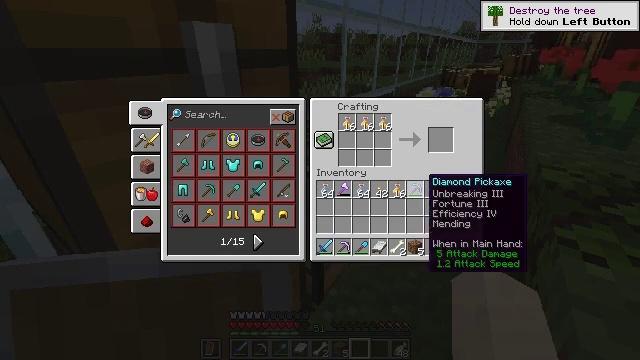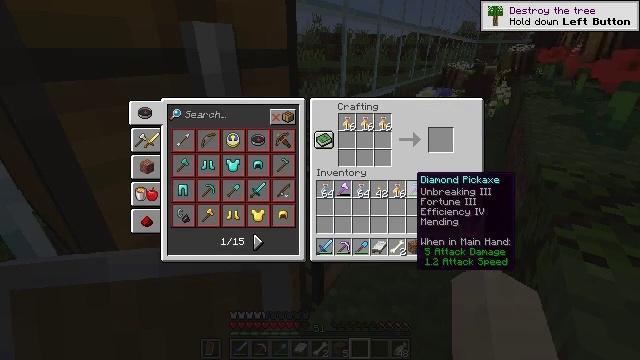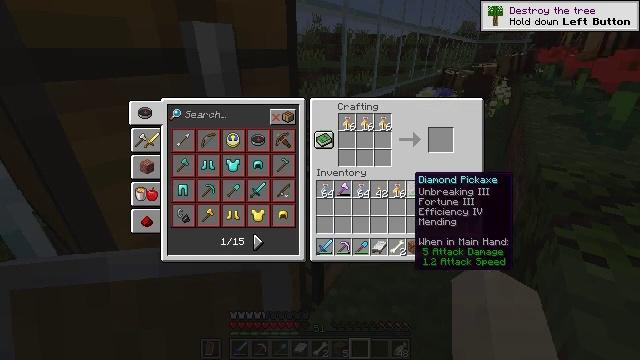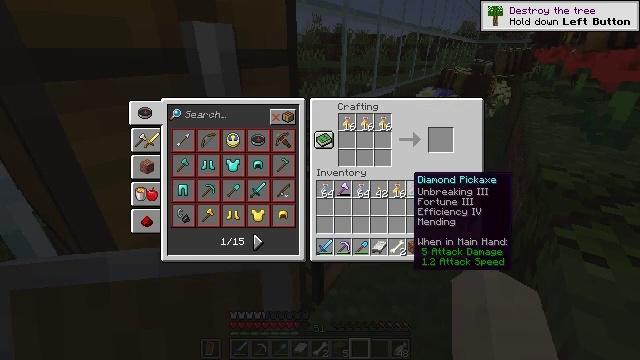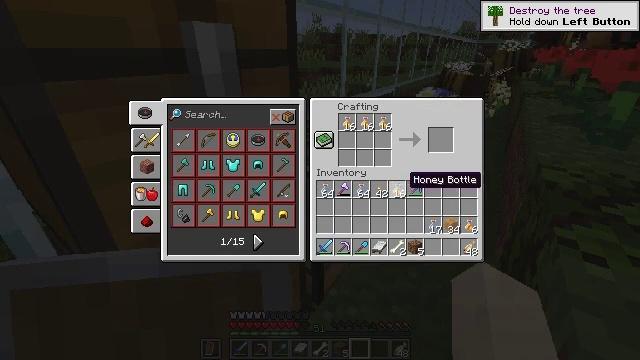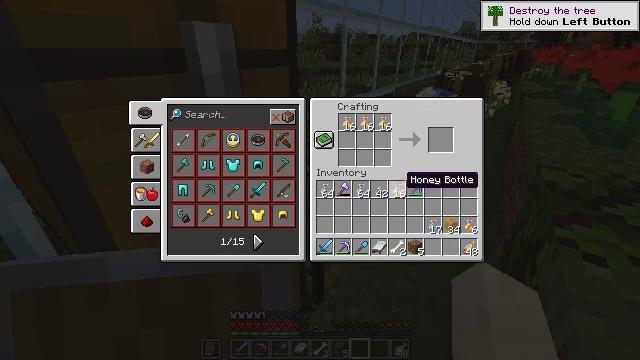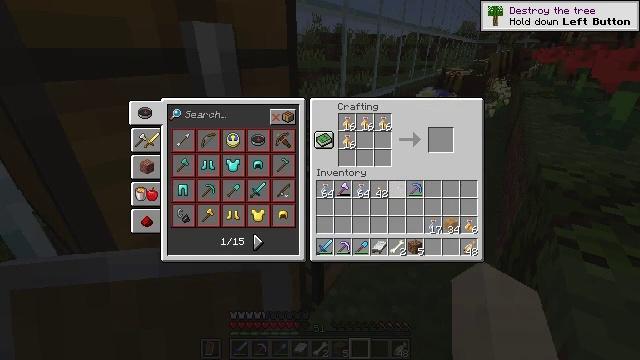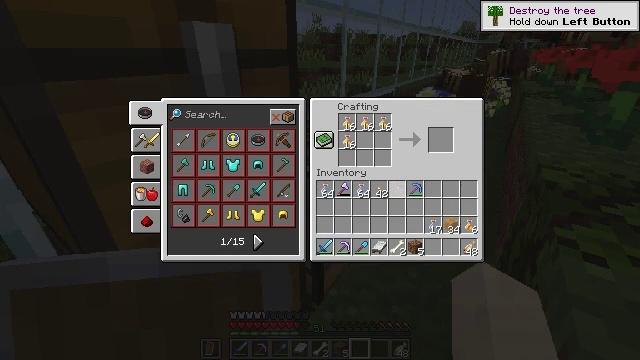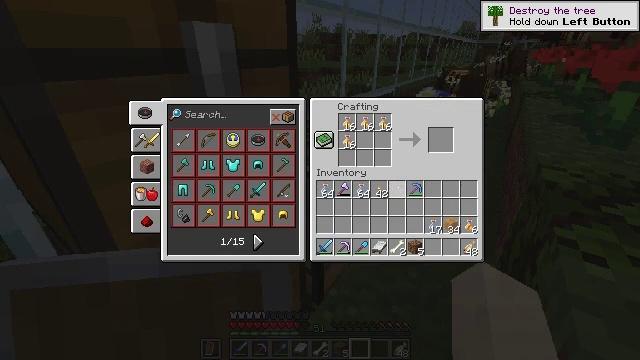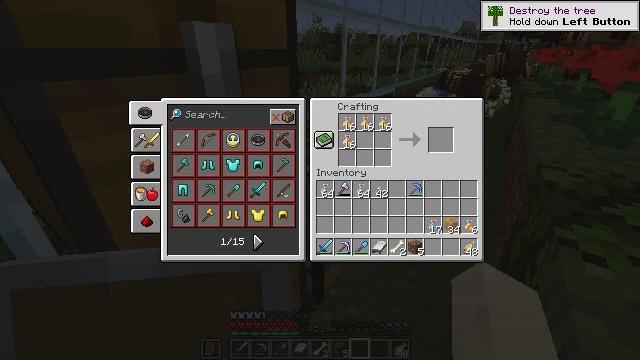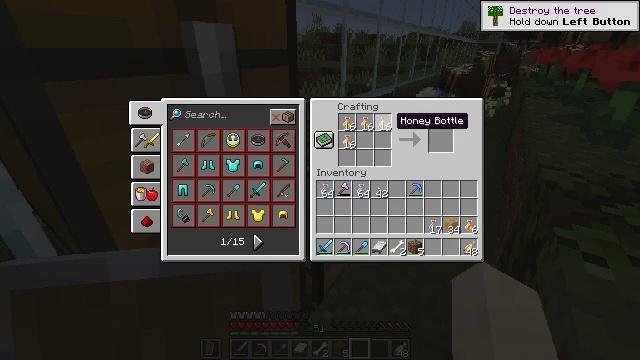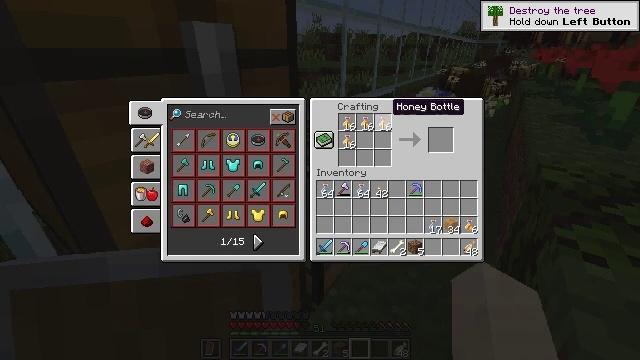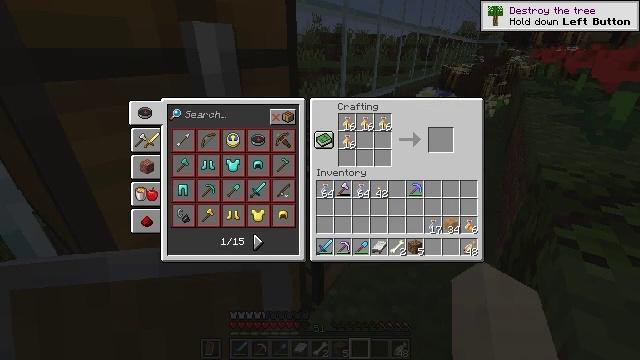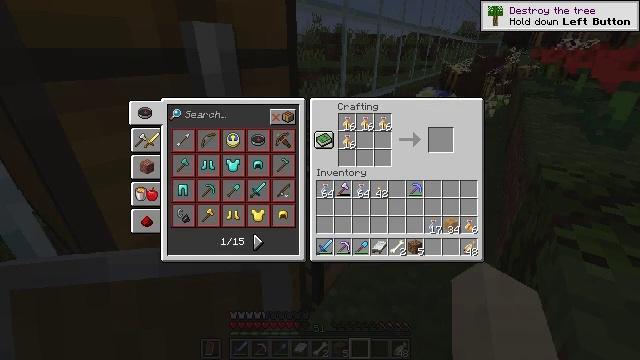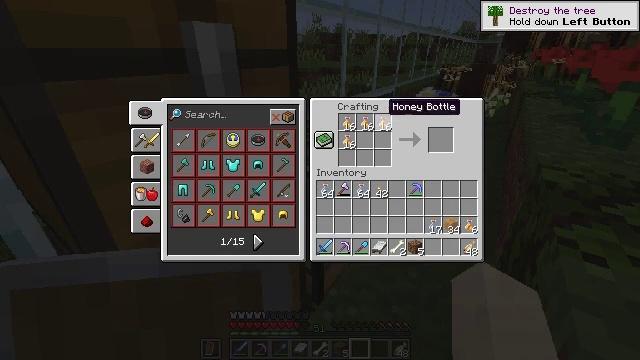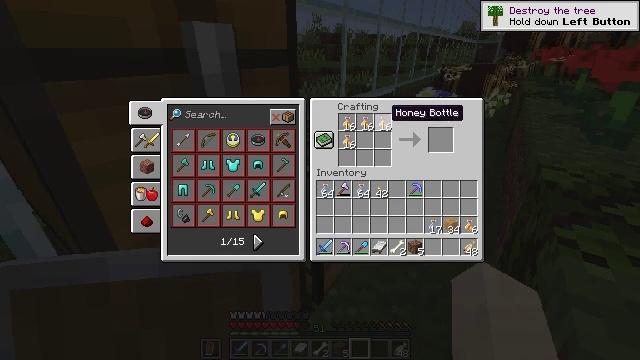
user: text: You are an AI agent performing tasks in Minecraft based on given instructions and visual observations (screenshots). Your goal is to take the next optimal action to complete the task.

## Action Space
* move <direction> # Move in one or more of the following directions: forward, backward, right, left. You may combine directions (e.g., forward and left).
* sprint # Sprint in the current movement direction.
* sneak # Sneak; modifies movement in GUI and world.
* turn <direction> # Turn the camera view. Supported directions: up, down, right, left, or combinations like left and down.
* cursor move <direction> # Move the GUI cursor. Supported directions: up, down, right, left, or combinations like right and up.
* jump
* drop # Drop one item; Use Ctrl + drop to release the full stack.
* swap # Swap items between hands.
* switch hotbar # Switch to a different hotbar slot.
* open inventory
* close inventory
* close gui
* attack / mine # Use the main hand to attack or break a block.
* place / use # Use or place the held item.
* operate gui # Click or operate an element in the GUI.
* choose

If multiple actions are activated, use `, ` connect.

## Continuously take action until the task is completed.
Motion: motion action
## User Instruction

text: Use honey bottles to craft a honey block.
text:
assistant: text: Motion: sneak, cursor move left
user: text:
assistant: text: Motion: sneak
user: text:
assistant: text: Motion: sneak
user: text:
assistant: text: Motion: sneak
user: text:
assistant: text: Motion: sneak
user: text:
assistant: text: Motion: sneak, choose
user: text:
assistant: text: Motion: sneak, choose
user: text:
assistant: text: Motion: sneak, choose
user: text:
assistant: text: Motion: sneak, cursor move up
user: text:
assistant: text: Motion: sneak, cursor move left and up
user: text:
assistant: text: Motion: cursor move up
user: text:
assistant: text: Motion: no_op
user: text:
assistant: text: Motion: no_op
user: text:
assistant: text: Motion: cursor move down
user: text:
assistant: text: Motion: no_op
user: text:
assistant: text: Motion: no_op
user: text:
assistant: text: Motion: operate gui
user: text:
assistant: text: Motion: cursor move left and down, operate gui
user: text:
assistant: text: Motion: cursor move down
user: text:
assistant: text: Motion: no_op
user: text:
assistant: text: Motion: no_op
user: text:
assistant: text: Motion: no_op
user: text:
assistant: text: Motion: operate gui
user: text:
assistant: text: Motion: operate gui
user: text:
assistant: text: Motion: no_op
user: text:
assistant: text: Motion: no_op
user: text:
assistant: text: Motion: no_op
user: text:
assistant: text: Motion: no_op
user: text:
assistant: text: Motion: sneak, cursor move right
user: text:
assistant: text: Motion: sneak, cursor move right